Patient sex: M
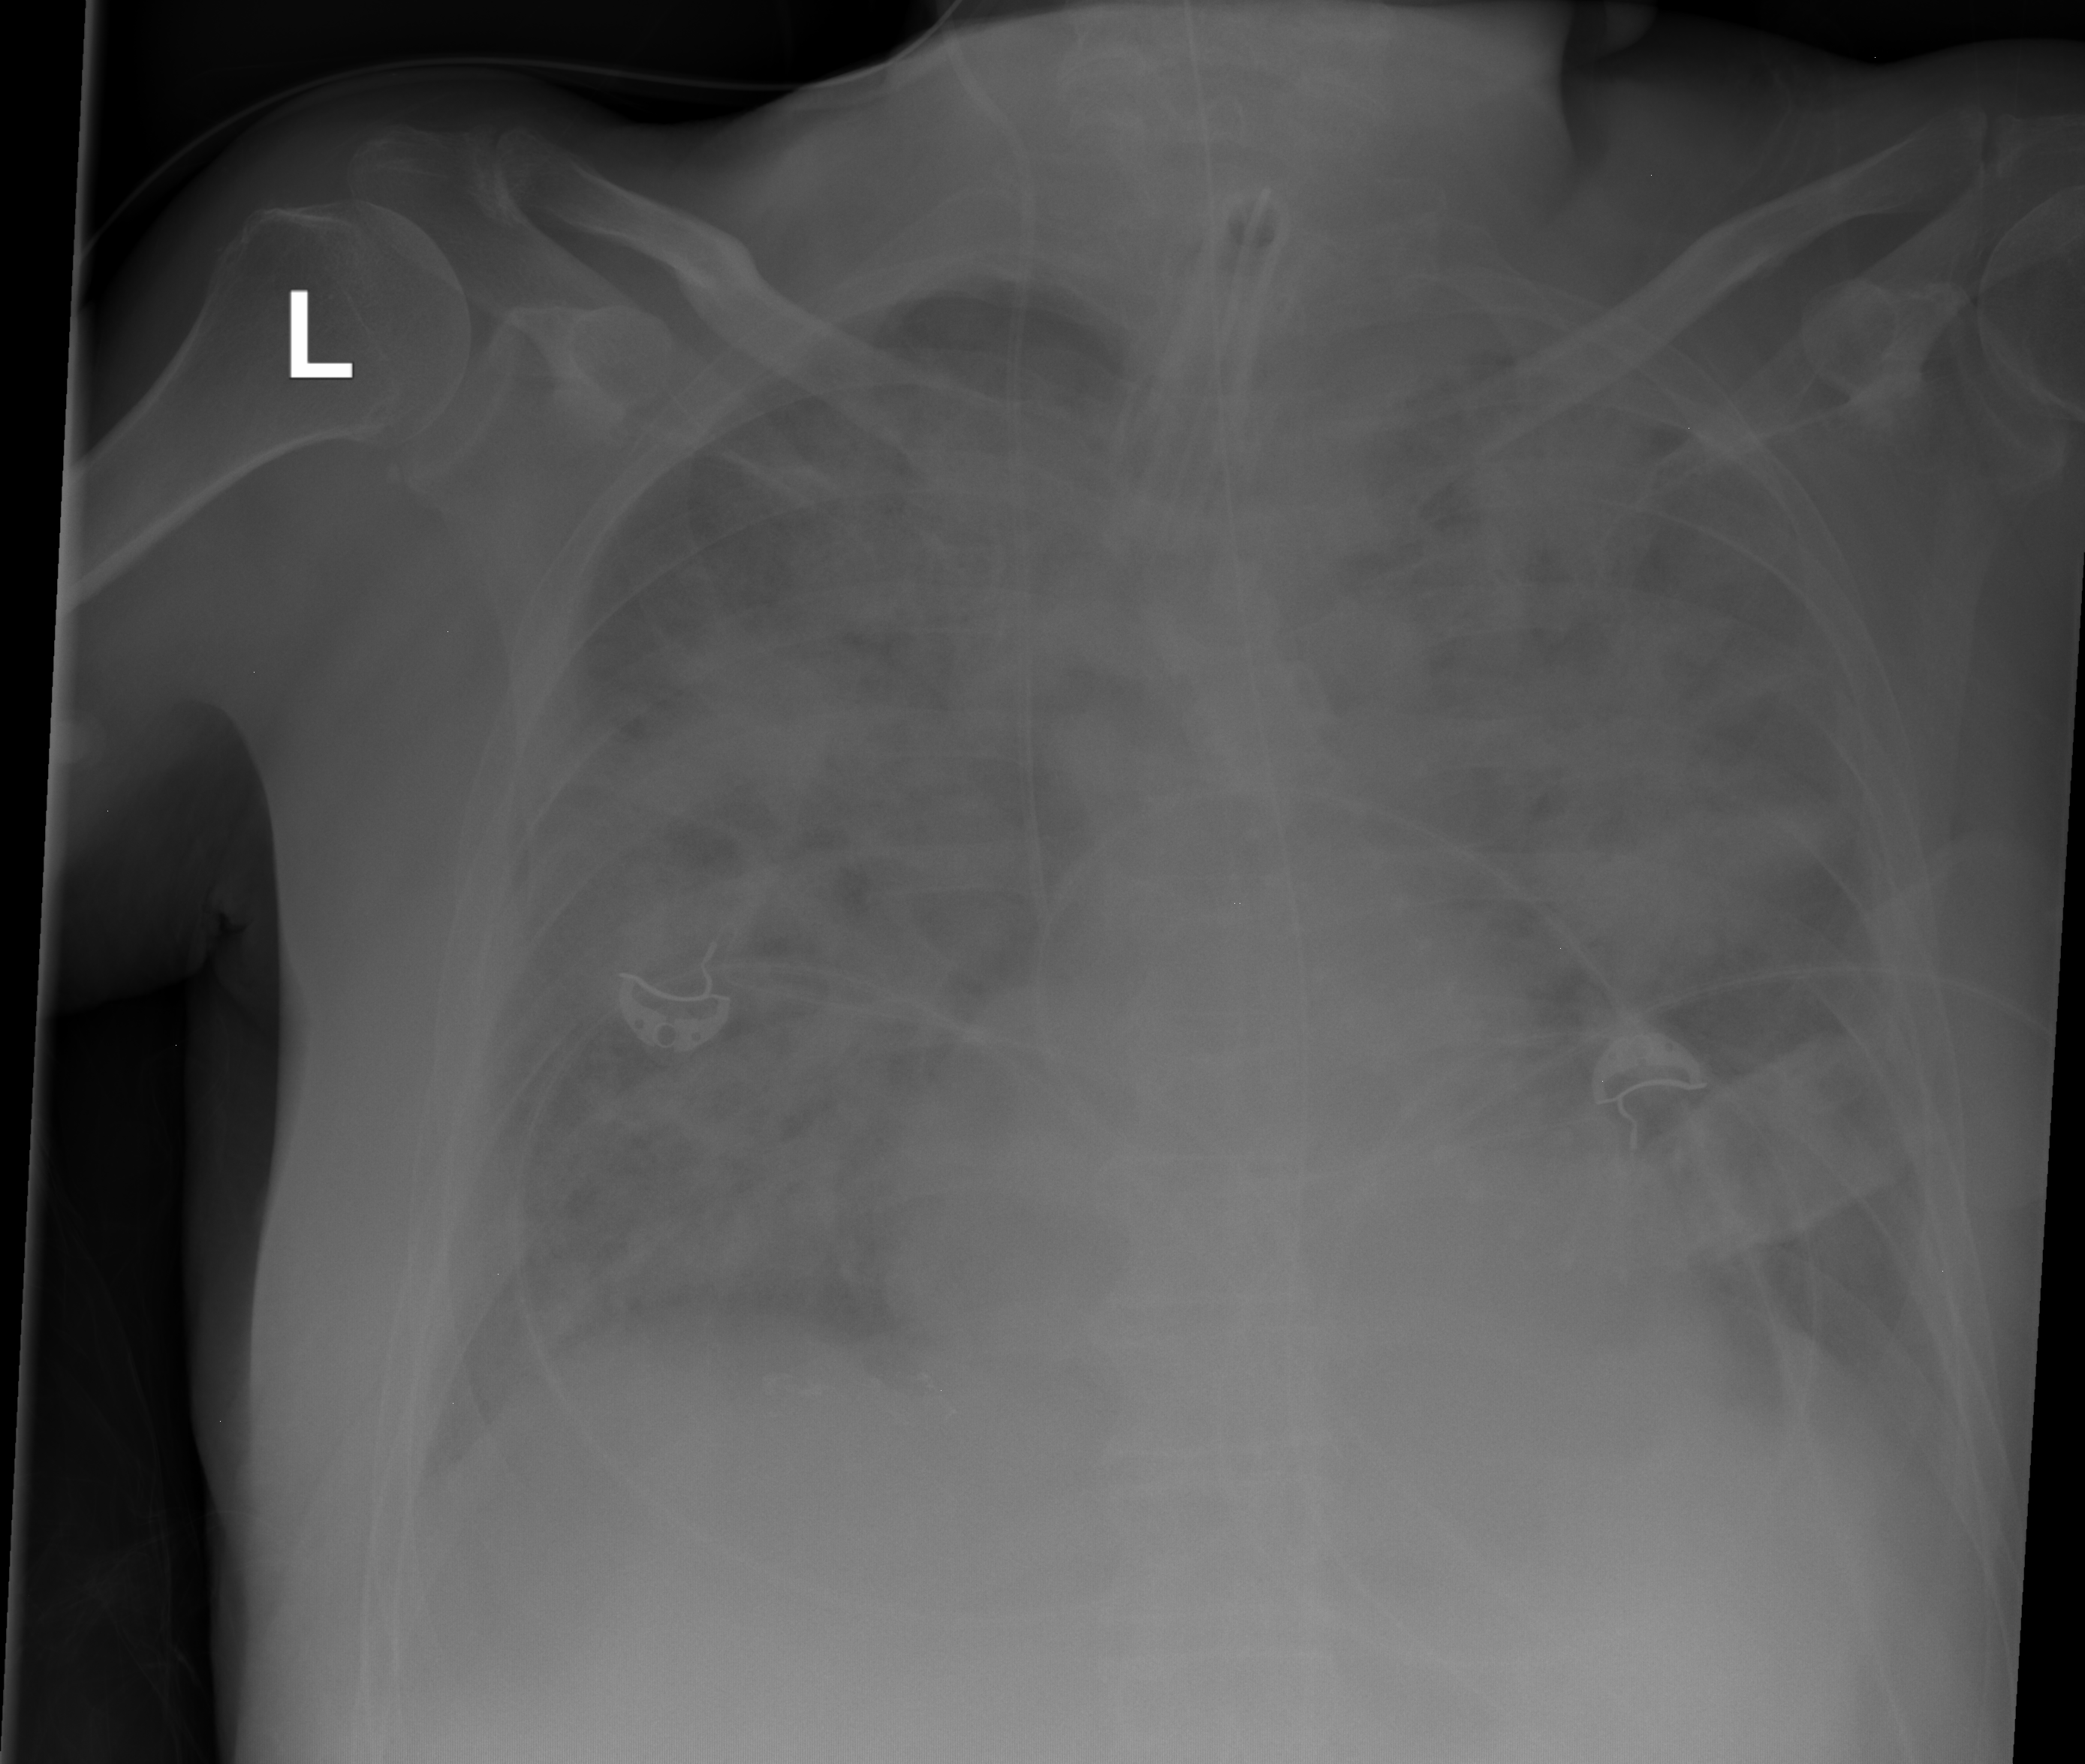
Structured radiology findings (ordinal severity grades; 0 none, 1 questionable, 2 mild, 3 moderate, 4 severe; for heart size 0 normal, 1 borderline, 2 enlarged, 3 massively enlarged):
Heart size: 2
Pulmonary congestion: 2
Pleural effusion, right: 1
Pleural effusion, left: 2
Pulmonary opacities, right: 4
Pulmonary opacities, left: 4
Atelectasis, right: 2
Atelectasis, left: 2